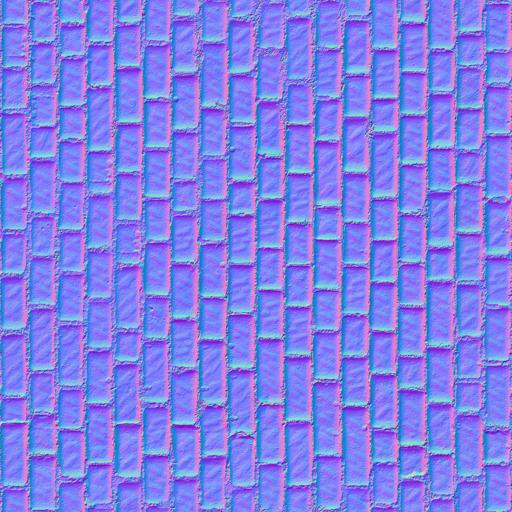
city floor pavement paving stones stone